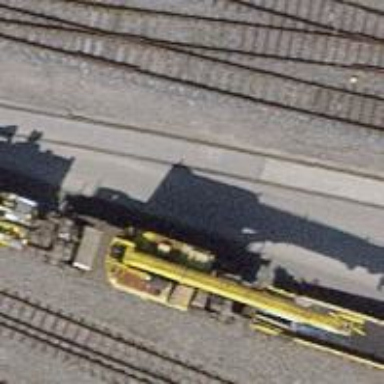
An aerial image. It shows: Level crossing along the railway.